Interaction volume radius: 5 \u00c5
Interaction volume height: 20 \u00c5
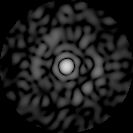
Disorder parameter: 0.8508